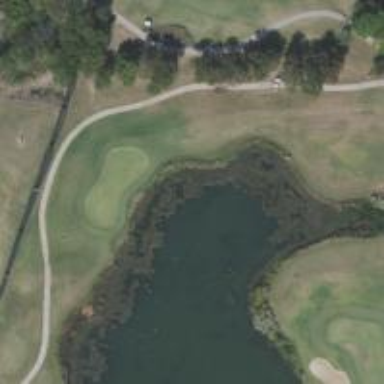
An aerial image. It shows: Disc golf hole in disc golf sport setting.